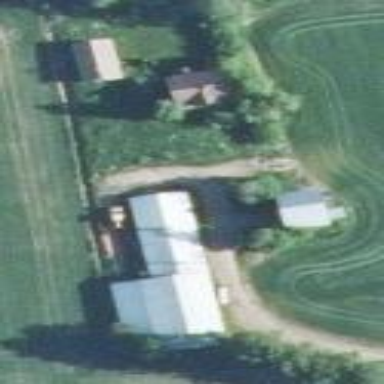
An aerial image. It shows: Farmyard area.